Question:
I have problem with creating border for an icon in JLabel. I have JPanel in which I set it into GridLayout. I added Jlabel on the JPanel. The size of the JLabel were according to the size of the icon. However when I tried to set the border on the icon, it created border according to the size of the grid and not the size of the icon inside the grid.
How can I create a border around the image not on the size of the grid?
'''
JPanel panel= new JPanel(new GridLayout(ROWS,COLS,2,2));
panel.setsize(600,600);
....
JLabel = new JLabel(icon, JLabel.LEFT);
label.setVerticalAlignment(SwingConstants.TOP);
...
label.setborder(BorderFactory.createLineBorder(Color.RED,5));
panel.add(label);
'''
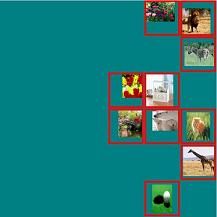
Answer: I solved the problem. Thanks to this site <URL>
'''
Image image = icon.getImage().getScaledInstance(widthX,heightY, image.SCALE_SMOOTH);
icon.setImage(image);
int borderWidth = 1;
int spaceAroundIcon = 0;
Color borderColor = Color.BLUE;
BufferedImage bi = new BufferedImage(icon.getIconWidth() + (2 * borderWidth + 2 * spaceAroundIcon),icon.getIconHeight() + (2 * borderWidth + 2 * spaceAroundIcon), BufferedImage.TYPE_INT_ARGB);
Graphics2D g = bi.createGraphics();
g.setColor(borderColor);
g.drawImage(icon.getImage(), borderWidth + spaceAroundIcon, borderWidth + spaceAroundIcon, null);
BasicStroke stroke = new BasicStroke(5); //5 pixels wide (thickness of the border)
g.setStroke(stroke);
g.drawRect(0, 0, bi.getWidth() - 1, bi.getHeight() - 1);
g.dispose();
label = new JLabel(new ImageIcon(bi), JLabel.LEFT);
label.setVerticalAlignment(SwingConstants.TOP);
panel.add(label);
'''